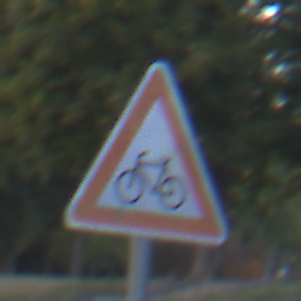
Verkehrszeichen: RadverkehrRechts
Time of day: SunriseSunset
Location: Outdoor (Urban)
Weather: Clear
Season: NotSpecified
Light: Natural